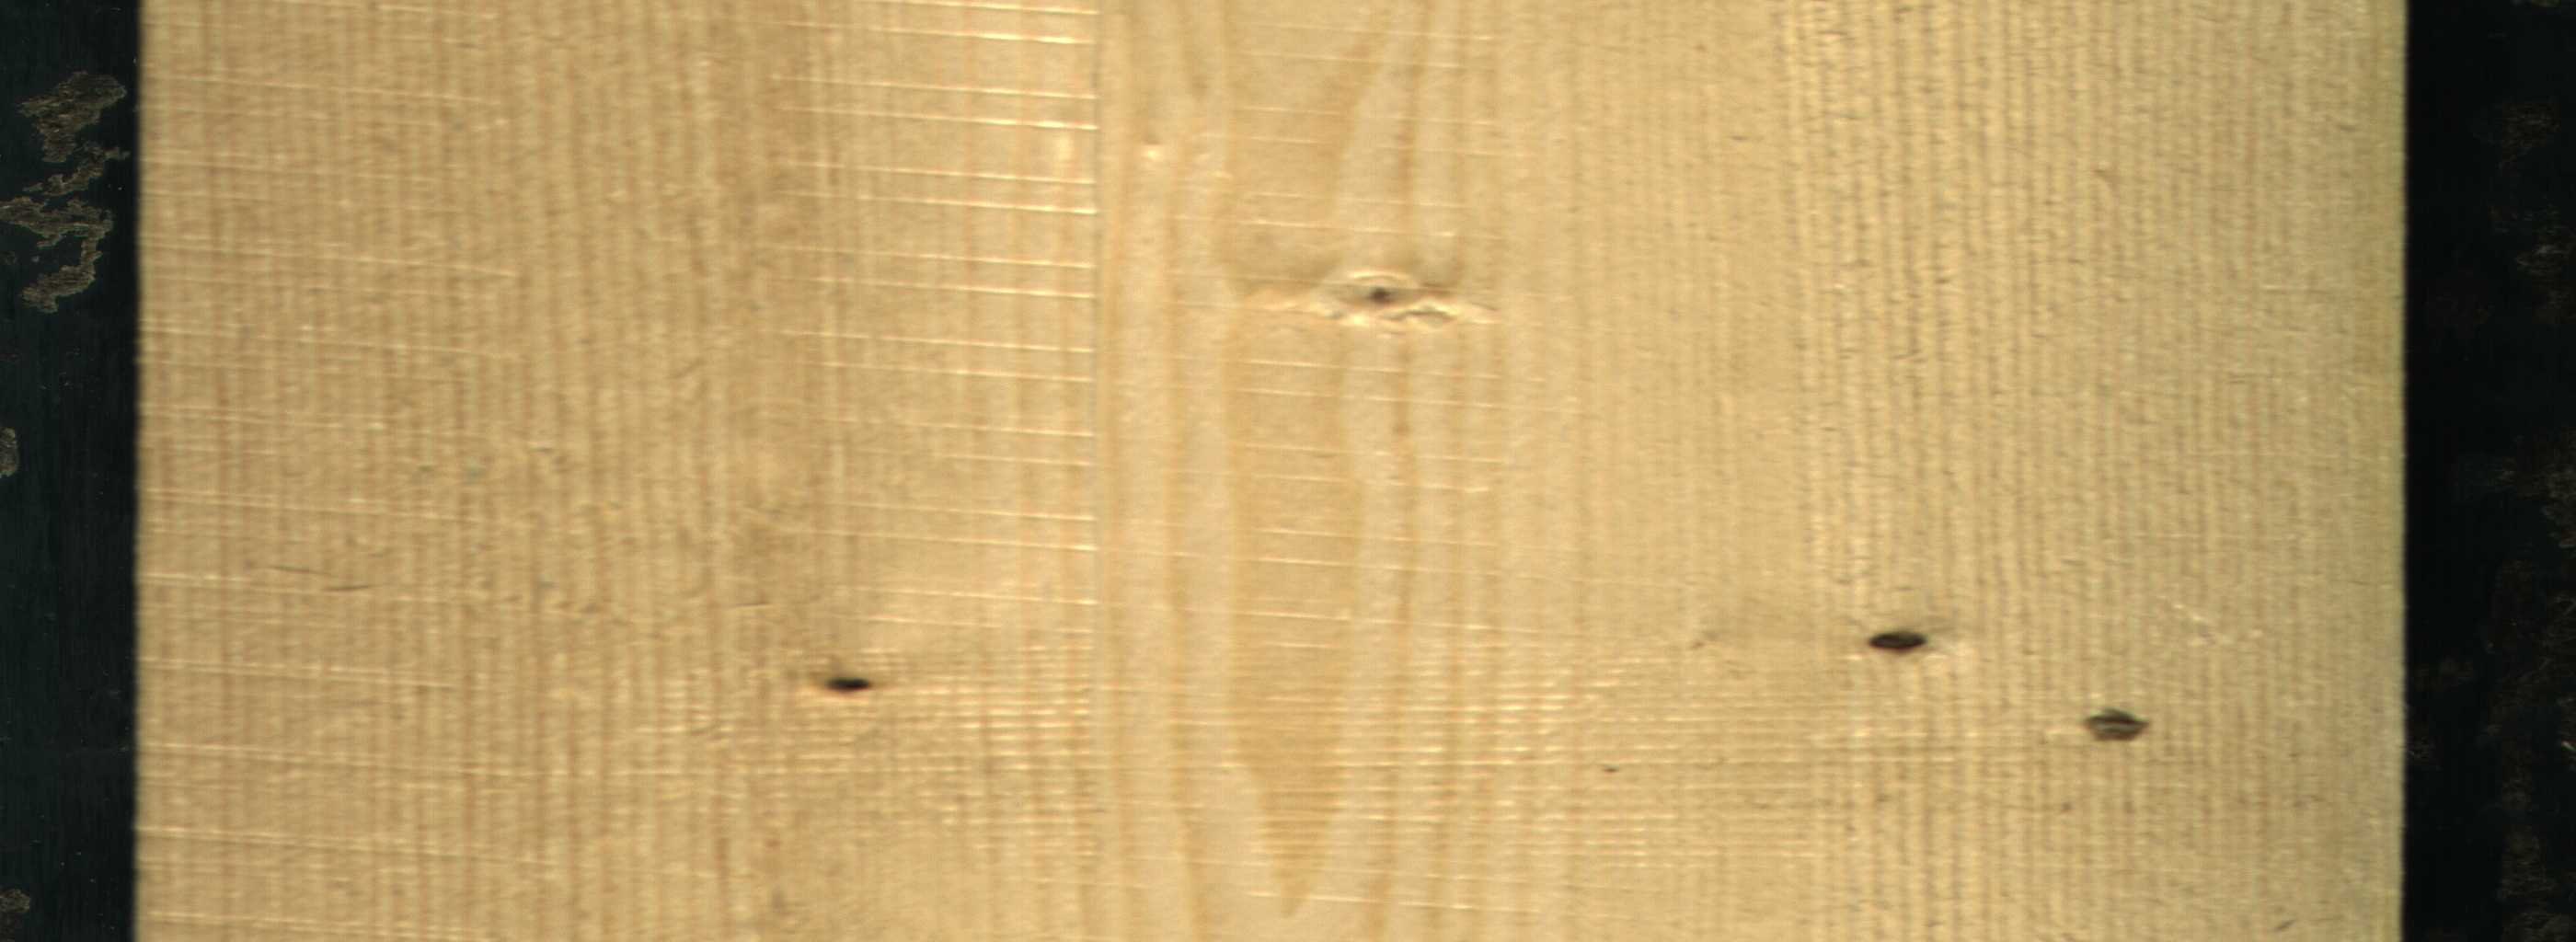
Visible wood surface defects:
Dead_Knot
Dead_Knot
Live_Knot
Live_Knot